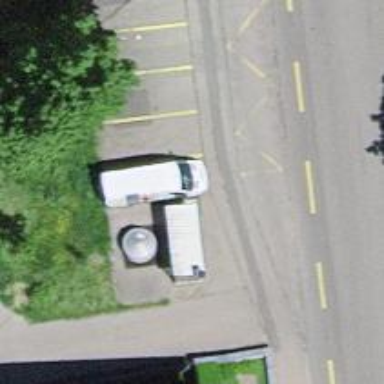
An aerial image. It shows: Waste disposal area for trash.